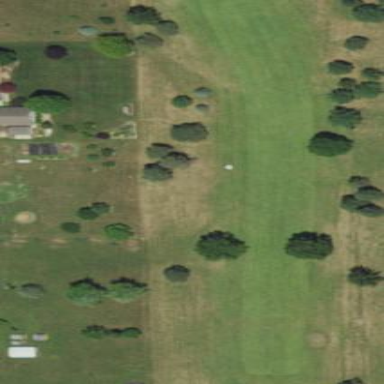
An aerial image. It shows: Scenic golf fairway.